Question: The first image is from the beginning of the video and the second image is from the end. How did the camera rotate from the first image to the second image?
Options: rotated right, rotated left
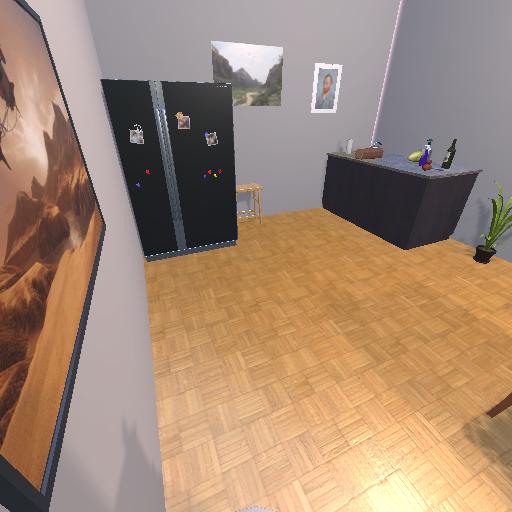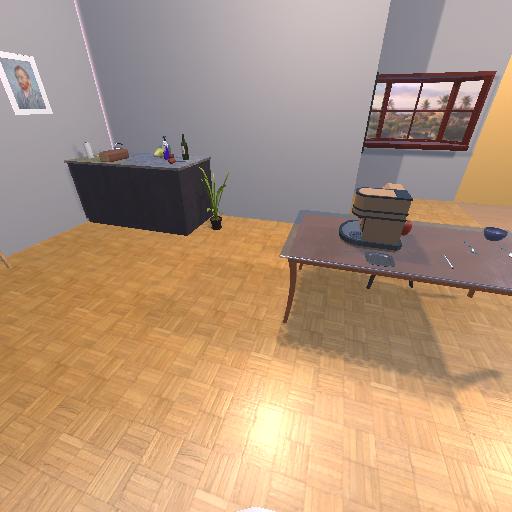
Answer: rotated right